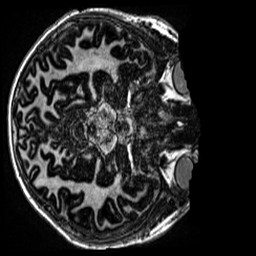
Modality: MP2RAGE
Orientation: axial
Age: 13
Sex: male
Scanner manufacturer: siemens
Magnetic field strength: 3 T
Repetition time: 4 s
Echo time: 0.00299 s